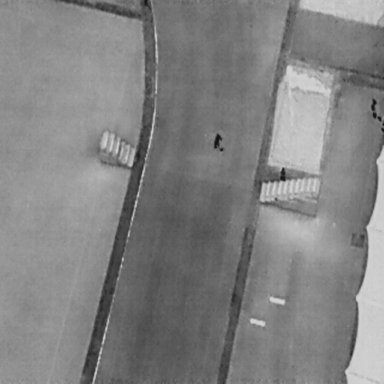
There are two People in the infrared image.